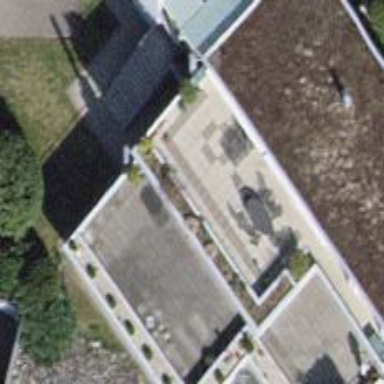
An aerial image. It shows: Terrace building.